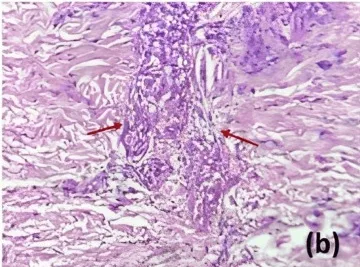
Punch biopsy of umbilicated lesions in the palms with acanthosic epidermis (arrow). (b) Presence of mixed peri adnexal and mild perivascular infiltrate (arrows).
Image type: pathology (h&e)